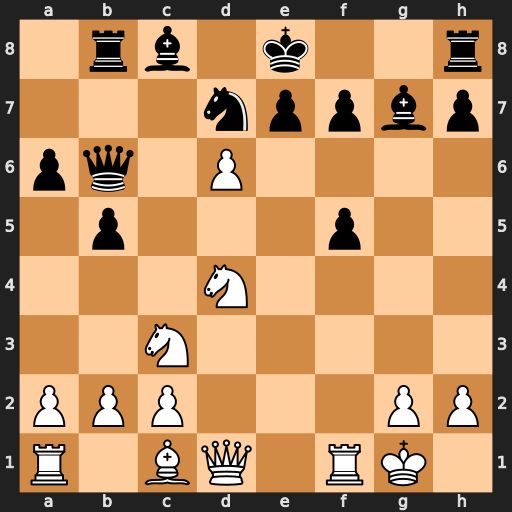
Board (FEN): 1rb1k2r/3nppbp/pq1P4/1p3p2/3N4/2N5/PPP3PP/R1BQ1RK1
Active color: w
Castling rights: k
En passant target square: -
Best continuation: Be3 Qxd6 Nxf5 Qxd1 Nxg7+